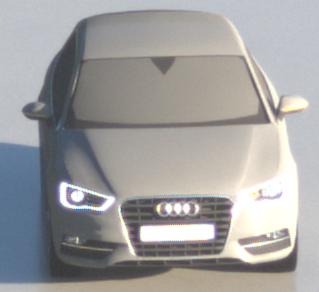
Make: Audi
Model: A3 1.2 TFSI
Detailed model: A3 (8V)
Model produced from: 2013/02
Model produced until: 2014/05
Doors: 3
Color: gray
Road condition: wet road
Daytime: morning or afternoon
Contrast: high contrast